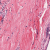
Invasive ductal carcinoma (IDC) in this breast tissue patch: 0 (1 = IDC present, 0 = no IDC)